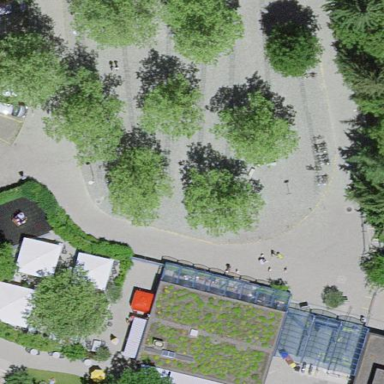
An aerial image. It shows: Outdoor seating area for leisure.